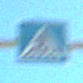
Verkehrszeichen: FussgaengerueberwegLinks
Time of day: Midday
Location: Outdoor (Special)
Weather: PartlyCloudy
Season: NotSpecified
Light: Natural